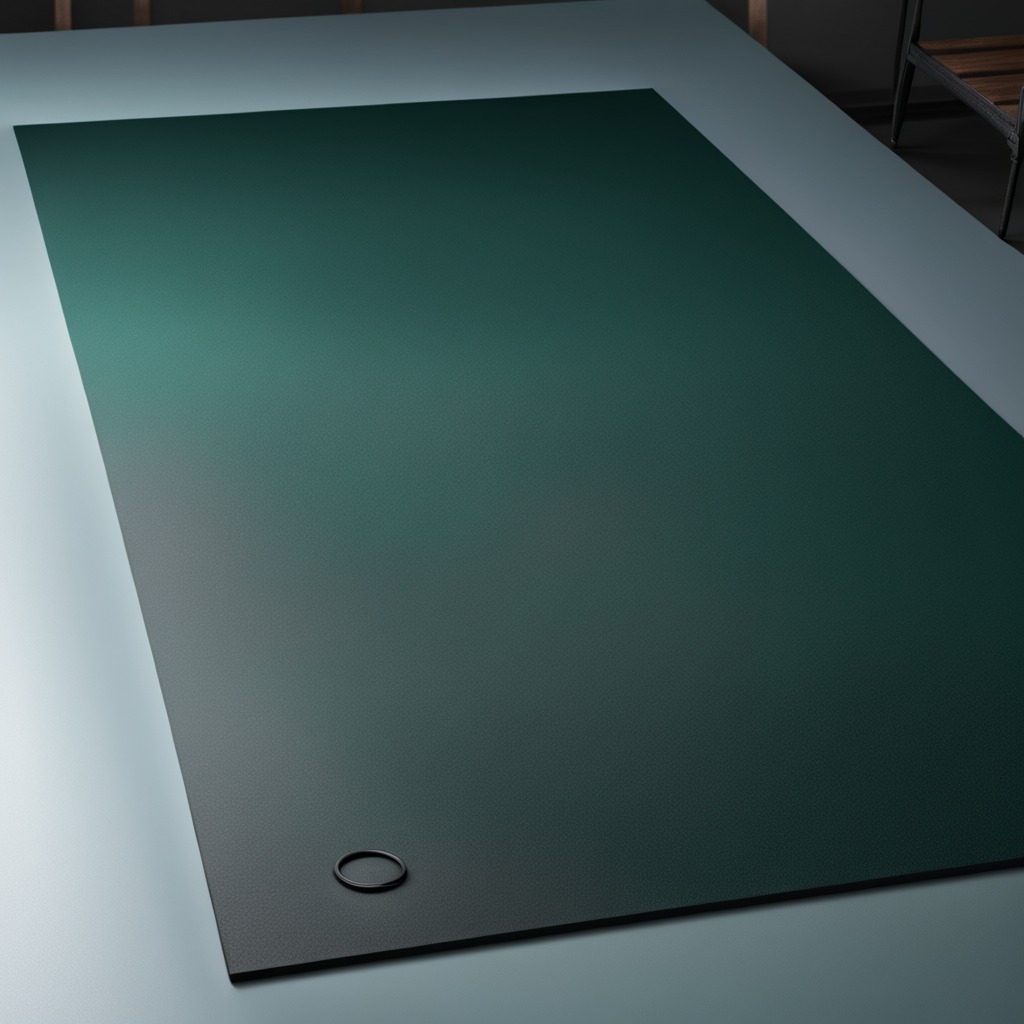
A rubber O-ring lying on the green rubber mat inside a workshop under bright overhead lighting crisp shadows high clarity worn but beneath the mat